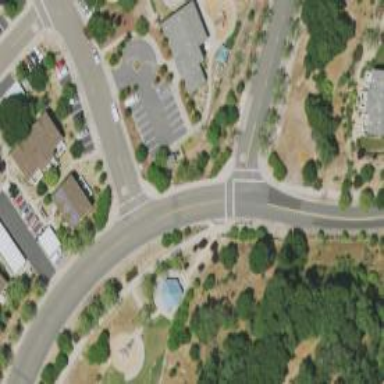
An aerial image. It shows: Uncontrolled road crossing.